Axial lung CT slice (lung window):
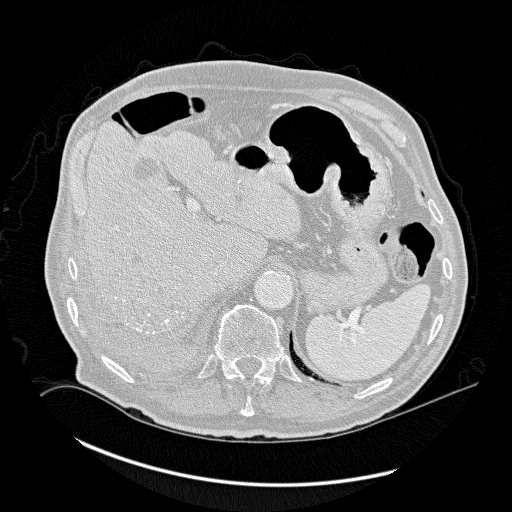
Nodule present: no